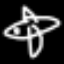
Label: airplane